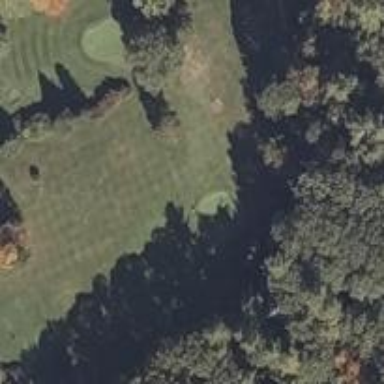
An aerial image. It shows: Golf hole.